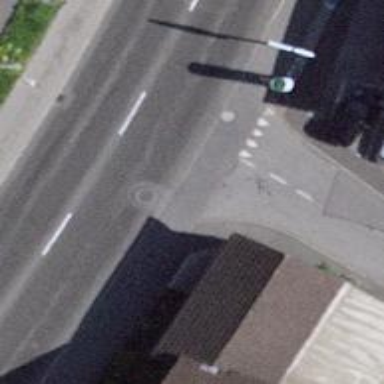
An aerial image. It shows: Bus stop with sheltered platform for public transport.